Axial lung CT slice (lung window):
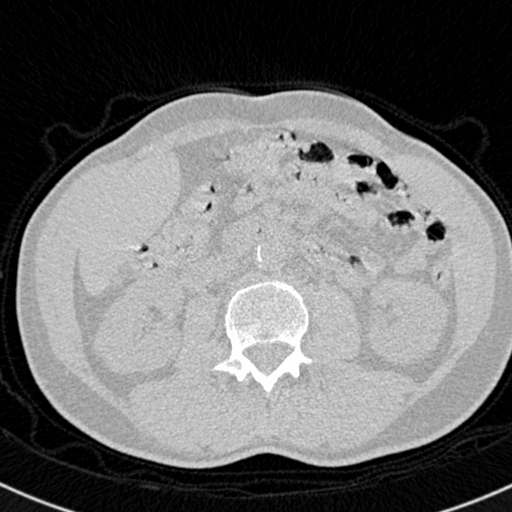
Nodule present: no